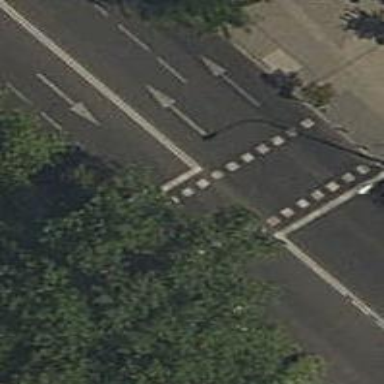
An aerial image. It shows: Traffic signals at road crossing.